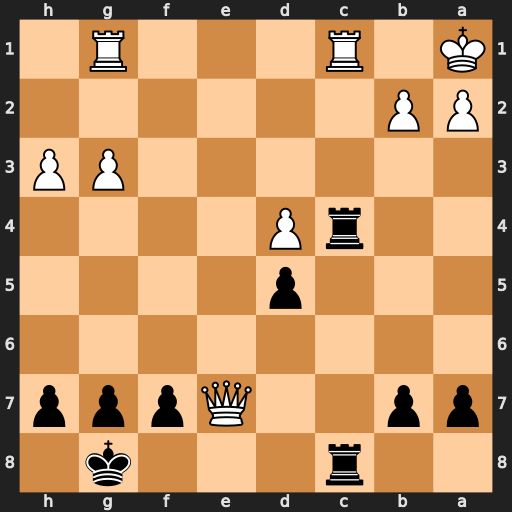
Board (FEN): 2r3k1/pp2Qppp/8/3p4/2rP4/6PP/PP6/K1R3R1
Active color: b
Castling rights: -
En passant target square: -
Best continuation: Rxc1+ Rxc1 Rxc1#